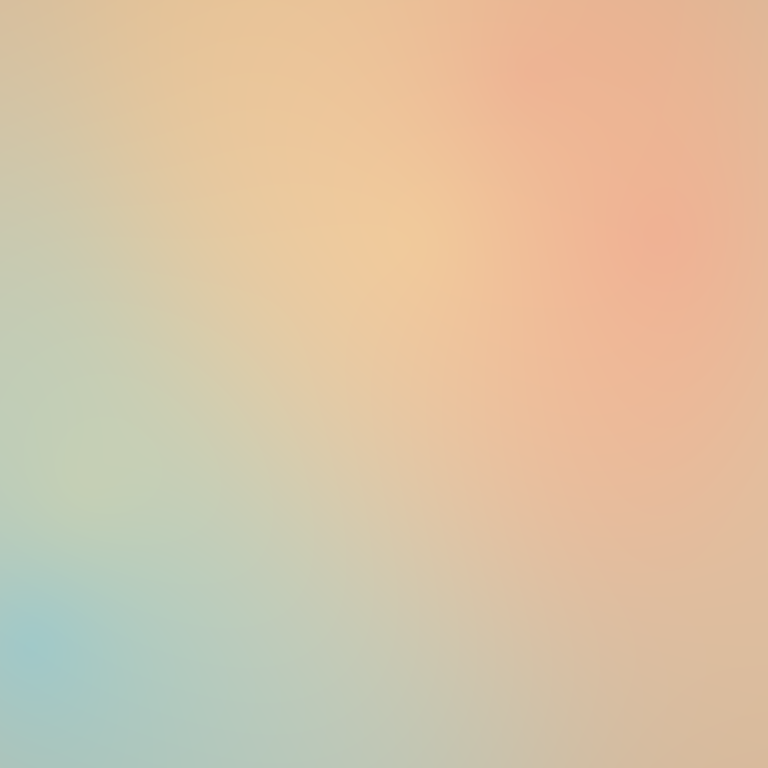
Abstract light effect, smooth gradient from soft peach to gentle teal, serene atmosphere, diffuse glow, no room, no furniture, no objects.